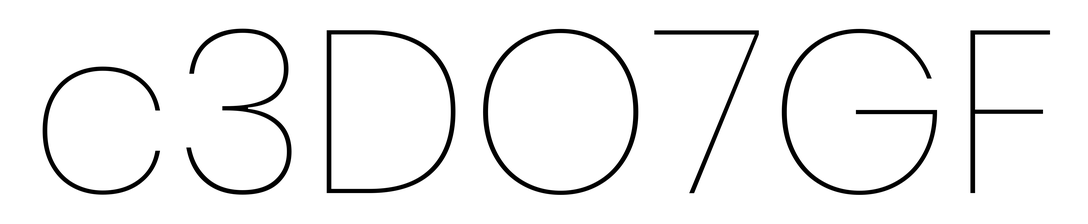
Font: Poppins-Thin